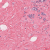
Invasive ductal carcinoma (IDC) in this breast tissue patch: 0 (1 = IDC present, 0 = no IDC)